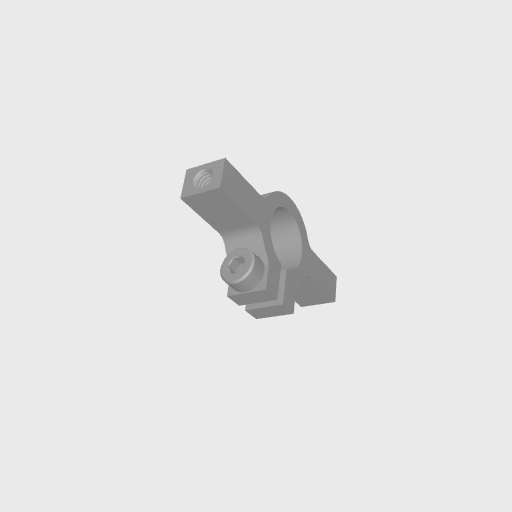
Part: Side2Post1ClampingMount12ID